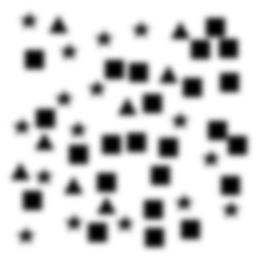
Squares: 24
Triangles: 8
Stars: 16
Total shapes: 48